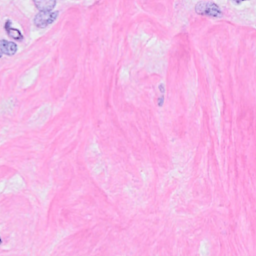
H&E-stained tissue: Breast